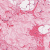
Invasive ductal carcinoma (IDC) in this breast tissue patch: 0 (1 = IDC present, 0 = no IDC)